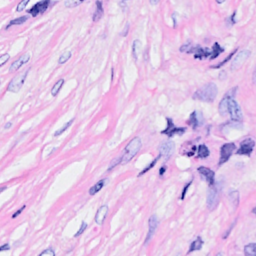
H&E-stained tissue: Breast